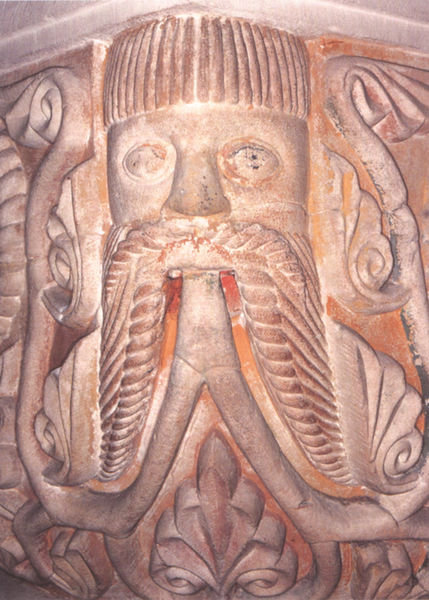
Titel: Kapitelle im Langhaus von St. Godehard
Standort: Hildesheim, St. Godehard (EU - D - Nds)
Schlagwörter: blätter, kopf, mann, ausschnitt, braun, hut, mund, nase, orange, säule, rot, ornament, bart, augen, falten, gesicht, stein, haare, blatt, rosa, ranken, skulptur, ornage, relief, backstein, detail, dekor, ornamente, bildhauerei, maske, asien, gross, kapitell, schnörkel, zähne, sandstein, zunge, mittelalter, rötlich, fresko, spirale, fratze, syrisch, menschenfresser, meisel, gemeiselt, ma, lzunge